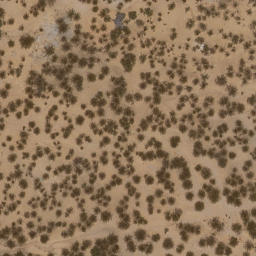
Label: chaparral